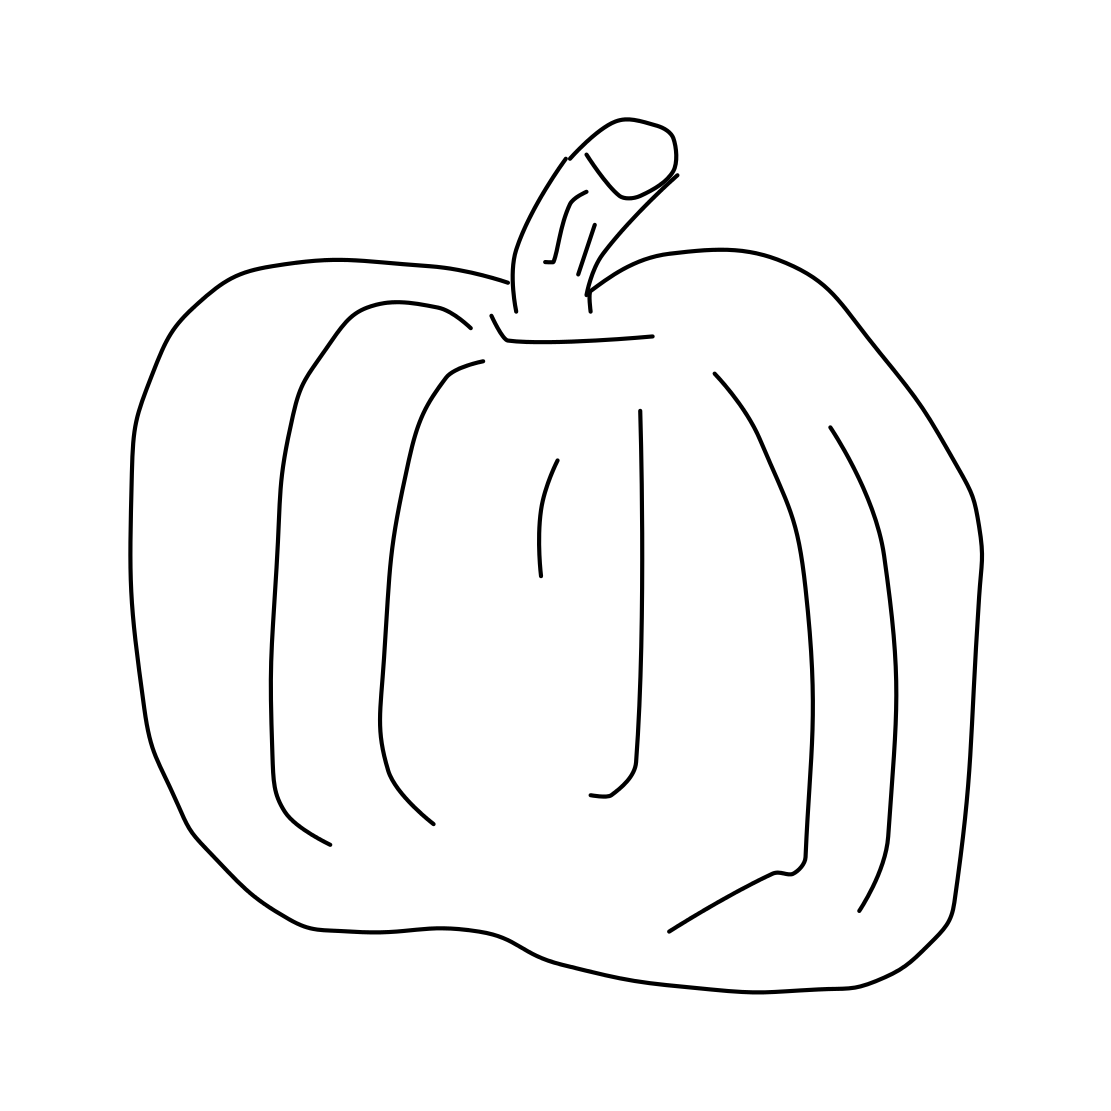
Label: pumpkin